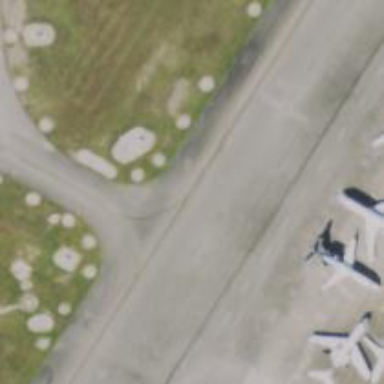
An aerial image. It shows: View of taxiway at the airport.